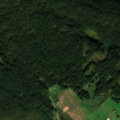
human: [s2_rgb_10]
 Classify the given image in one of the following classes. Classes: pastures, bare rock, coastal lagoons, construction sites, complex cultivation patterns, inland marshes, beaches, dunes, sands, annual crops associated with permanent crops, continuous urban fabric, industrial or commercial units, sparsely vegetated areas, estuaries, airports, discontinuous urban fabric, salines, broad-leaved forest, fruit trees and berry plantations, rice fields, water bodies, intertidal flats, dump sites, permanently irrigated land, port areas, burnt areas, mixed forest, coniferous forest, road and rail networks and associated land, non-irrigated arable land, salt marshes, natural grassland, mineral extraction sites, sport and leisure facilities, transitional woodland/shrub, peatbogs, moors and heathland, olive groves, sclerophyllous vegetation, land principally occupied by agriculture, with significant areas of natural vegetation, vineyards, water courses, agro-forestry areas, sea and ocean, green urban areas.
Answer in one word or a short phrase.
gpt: complex cultivation patterns, coniferous forest, mixed forest, transitional woodland/shrub, water bodies